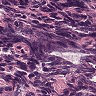
Metastatic tissue present: no